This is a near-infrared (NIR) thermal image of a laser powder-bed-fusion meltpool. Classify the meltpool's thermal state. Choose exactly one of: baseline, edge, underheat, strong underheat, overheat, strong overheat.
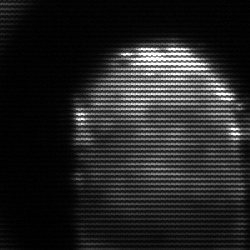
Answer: baseline